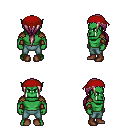
a pixel art fantasy rpg character, male body template, orc, green skin, leather shoulder armor, teal pants, white blonde ponytail hairstyle, red bandana, leather bracers, brown shoes, four views (front, back, left, right), 2x2 character sprite sheet, small pixel art, hard edges, no anti-aliasing